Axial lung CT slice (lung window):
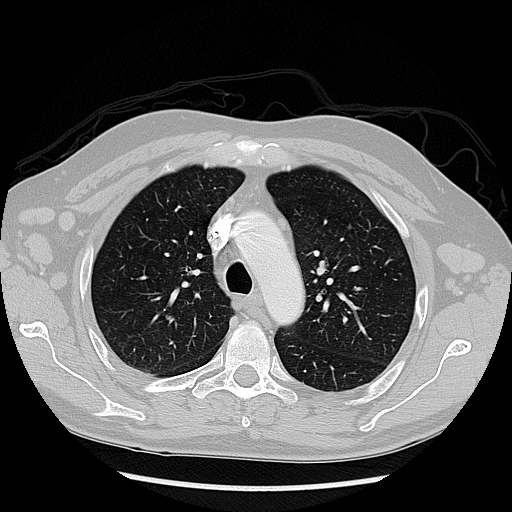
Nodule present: no